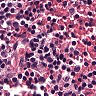
Metastatic tissue present: no